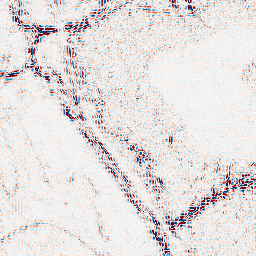
Category: wavelet
Decomposition family: wavelet_biorthogonal
Decomposition parameters: wavelet: bior5.5
level: 2
Upsampling method: quadratic
Upsampling parameters: scale: 4
Upsampling scale: 4